Aerial crown-view tile of a tropical tree (Barro Colorado Island, Panama), acquired 20240611:
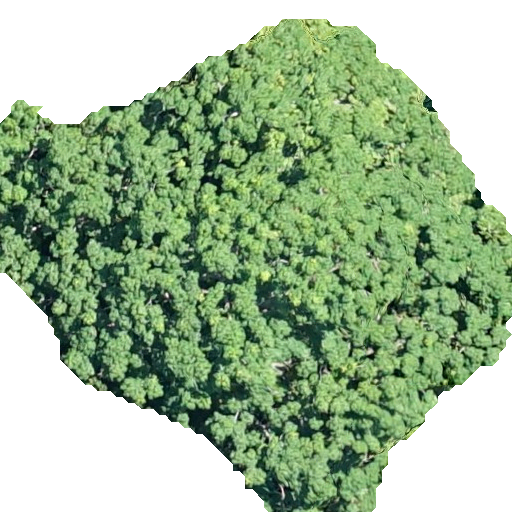
Species: Pseudobombax septenatum
GBIF accepted scientific name: Pseudobombax septenatum
Crown area: 275.024 m²